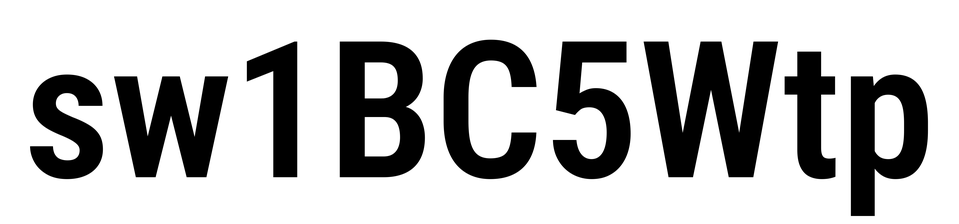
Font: Roboto_Condensed_SemiBold